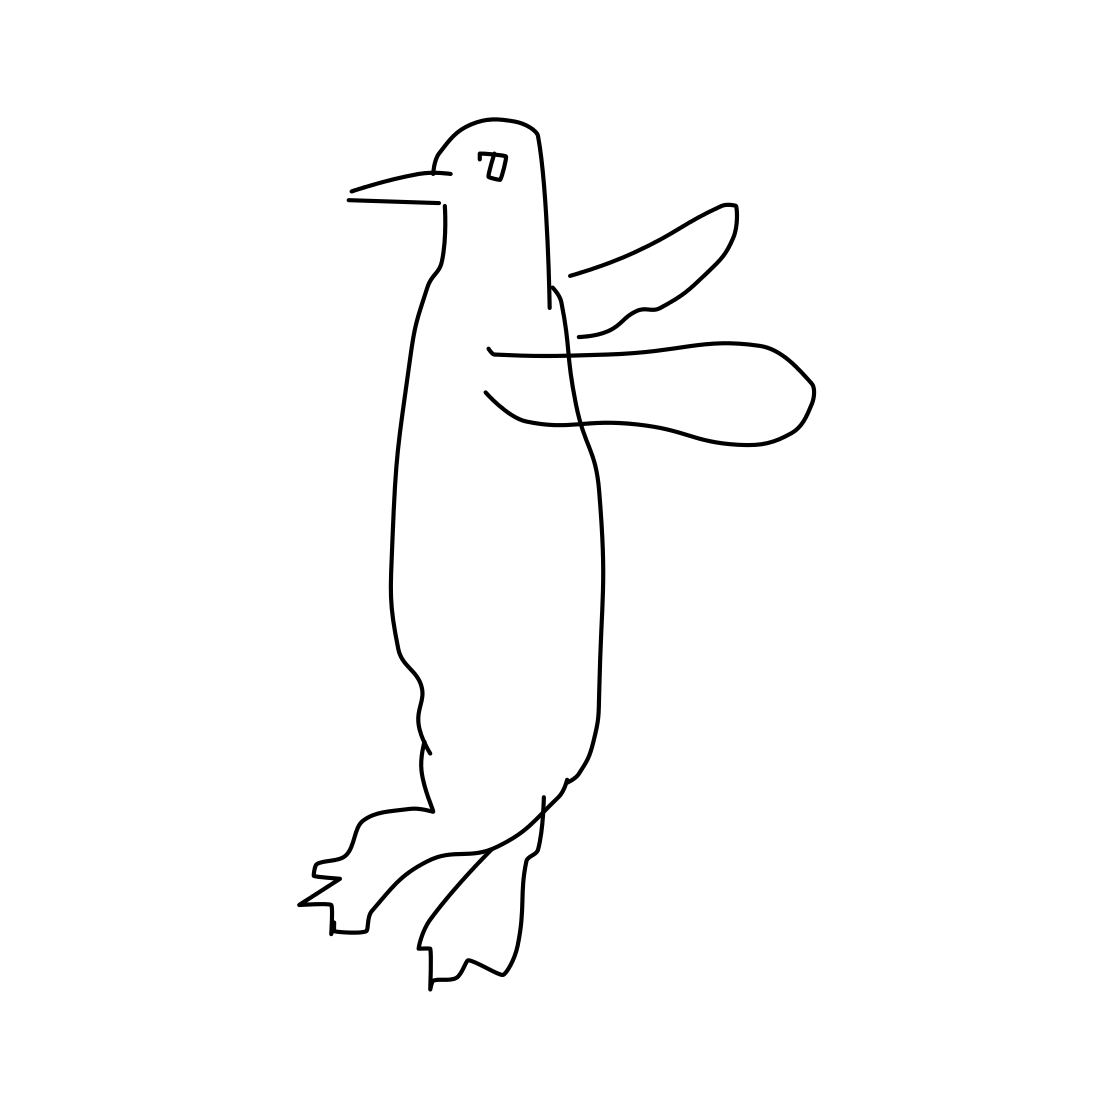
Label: penguin